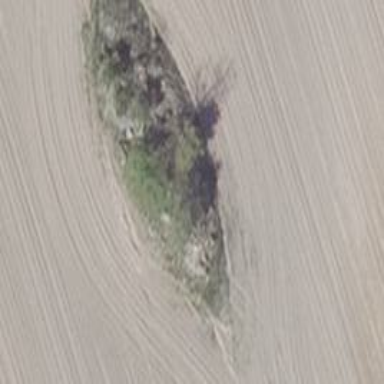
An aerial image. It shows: Deciduous broadleaved tree.